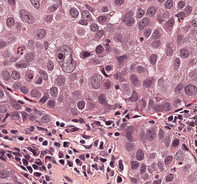
Tumor epithelial tissue: yes
Tumor-associated stroma tissue: yes
Normal tissue: no